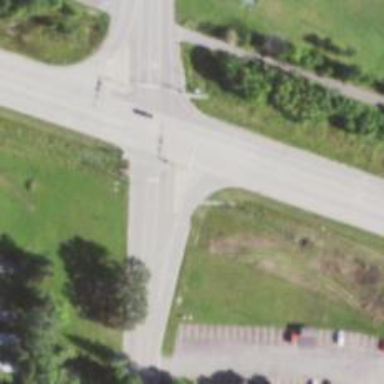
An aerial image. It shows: Asphalt road at the secondary link level.